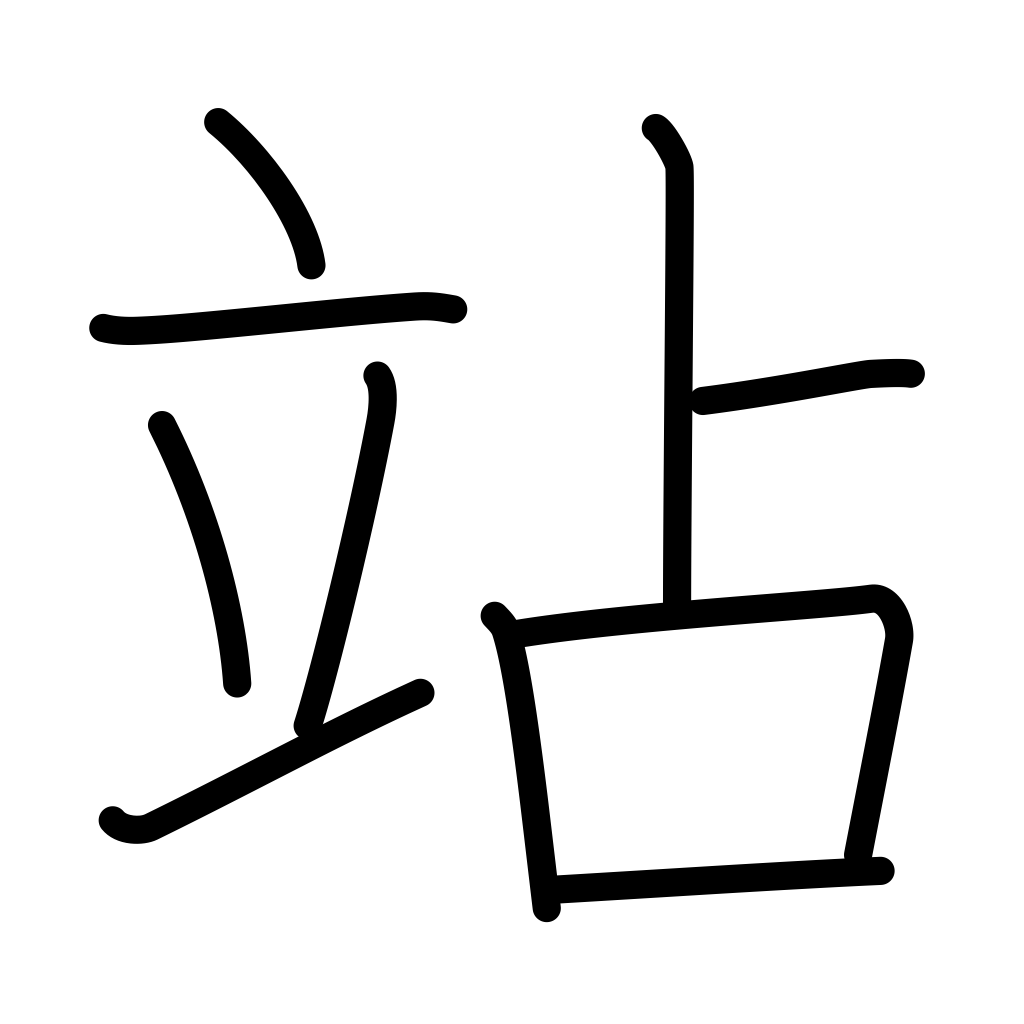
Meaning: stop, halt